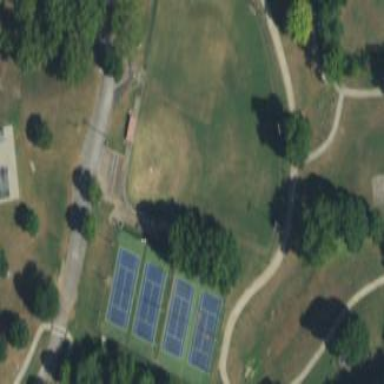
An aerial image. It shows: Tennis court in leisure pitch.